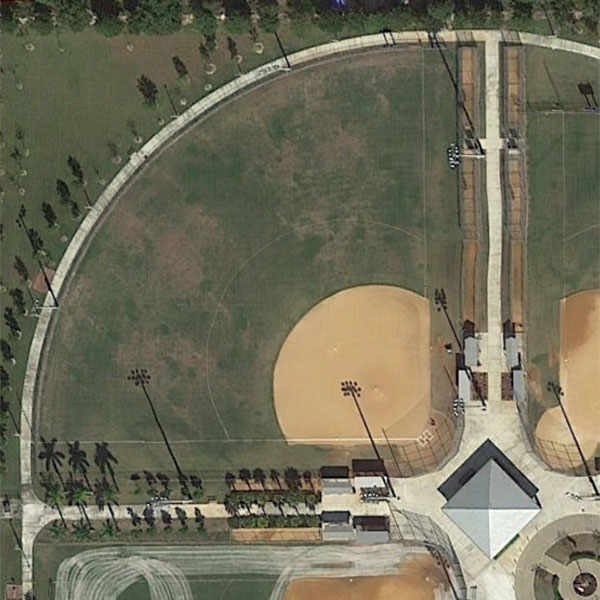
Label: BaseballField